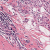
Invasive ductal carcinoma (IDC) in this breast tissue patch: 1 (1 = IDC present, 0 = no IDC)